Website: macys
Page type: customer-info-address
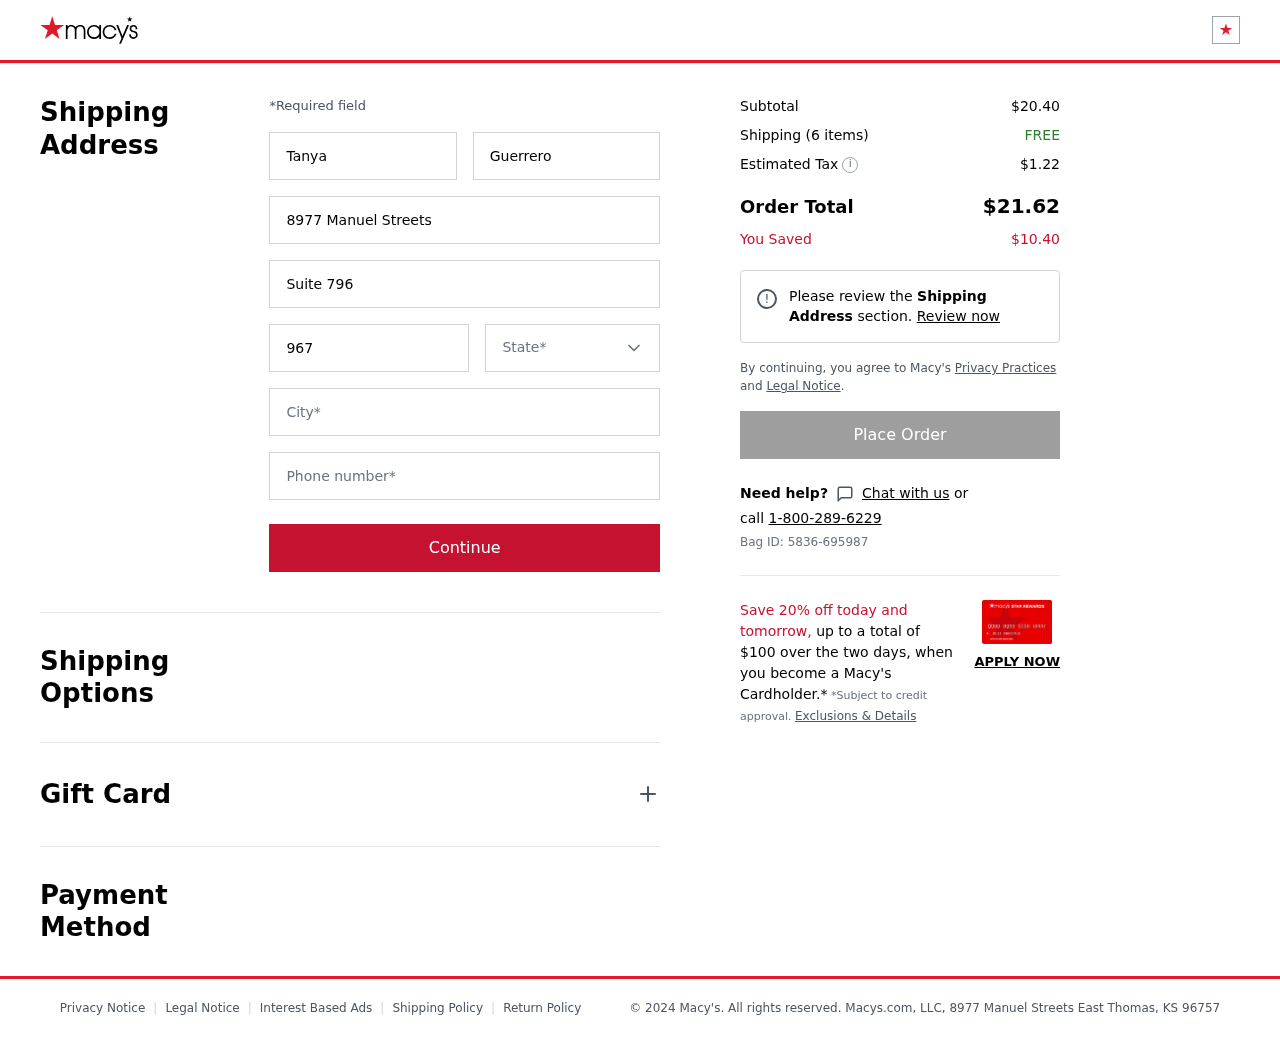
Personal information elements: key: PII_CITY
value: East Thomas
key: PII_FIRSTNAME
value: Tanya
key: PII_LASTNAME
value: Guerrero
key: PII_PHONE
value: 5675311796
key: PII_POSTCODE
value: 96757
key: PII_STATE
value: Kansas
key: PII_STREET
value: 8977 Manuel Streets
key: PII_STREET2
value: Suite 796
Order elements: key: ORDER_SUBTOTAL
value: $20.40
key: ORDER_NUM_ITEMS
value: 6
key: ORDER_SHIPPING_COST
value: FREE
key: ORDER_TAX
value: $1.22
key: ORDER_TOTAL
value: $21.62
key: ORDER_SAVINGS
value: $10.40
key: ORDER_BAG_ID
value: Bag ID: 5836-695987